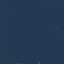
Land use / land cover: SeaLake